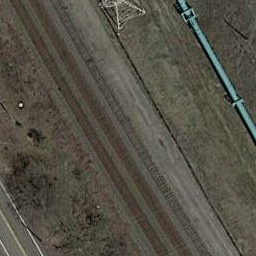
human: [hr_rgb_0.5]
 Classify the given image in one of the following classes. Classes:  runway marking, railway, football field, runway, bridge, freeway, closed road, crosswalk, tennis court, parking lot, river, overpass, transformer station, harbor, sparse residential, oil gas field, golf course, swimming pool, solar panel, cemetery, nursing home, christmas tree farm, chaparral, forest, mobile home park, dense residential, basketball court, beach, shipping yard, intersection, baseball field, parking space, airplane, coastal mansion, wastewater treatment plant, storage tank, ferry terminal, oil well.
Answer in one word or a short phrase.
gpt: railway